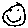
Label: smiley face